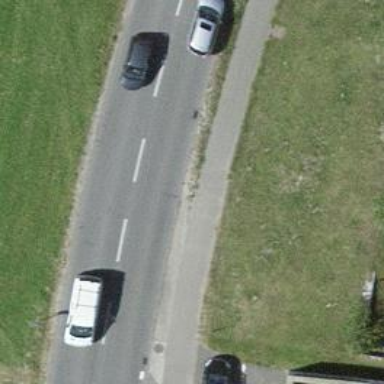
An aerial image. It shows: Primary highway with cycle track on the left.